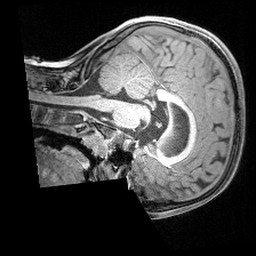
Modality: T1w
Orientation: sagittal
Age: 10
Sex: male
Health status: ill
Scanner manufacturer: siemens
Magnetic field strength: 3 T
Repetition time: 1.6 s
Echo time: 0.00179 s